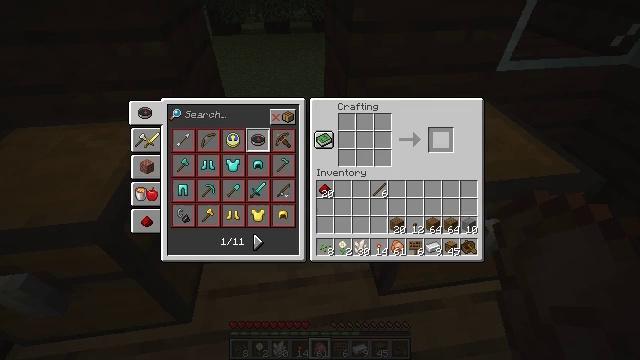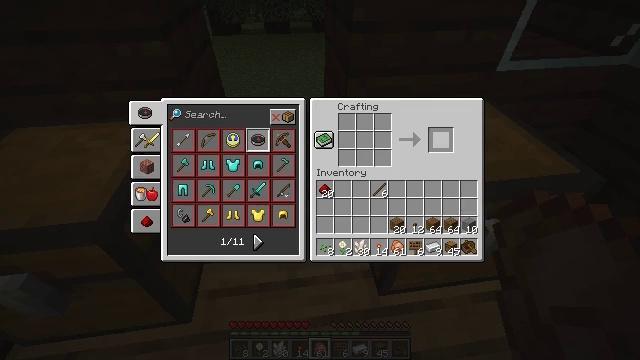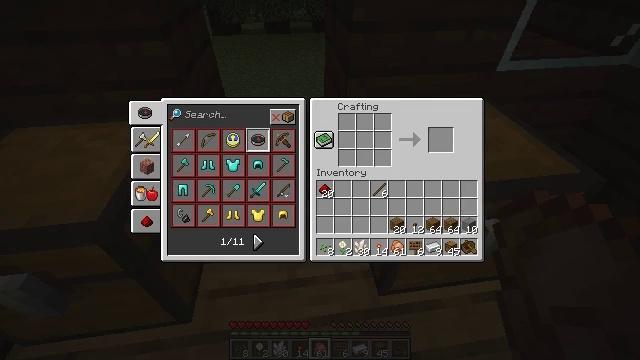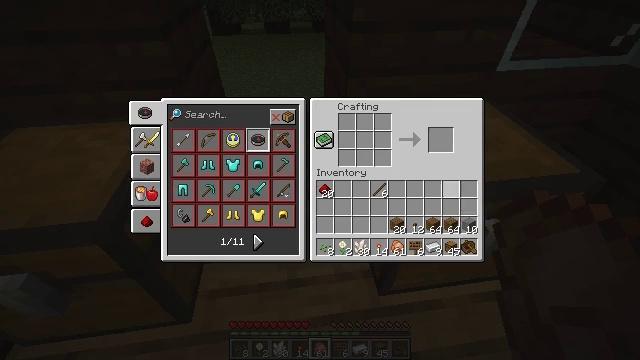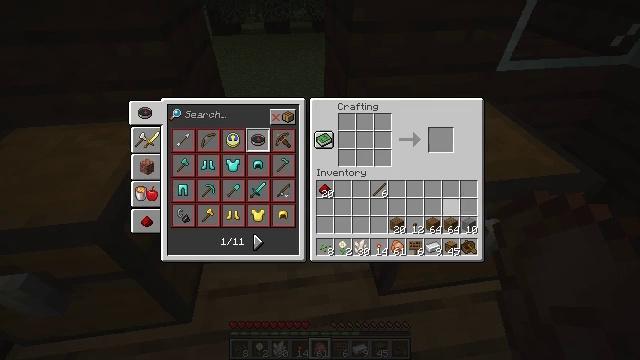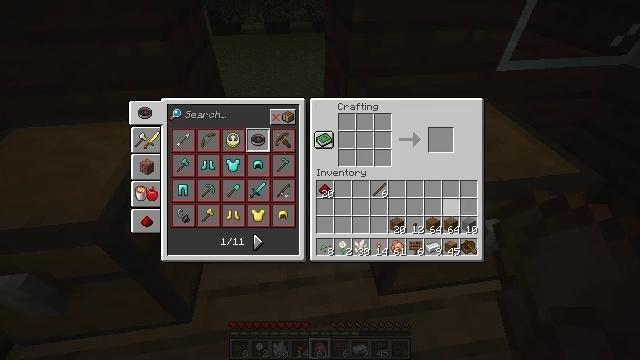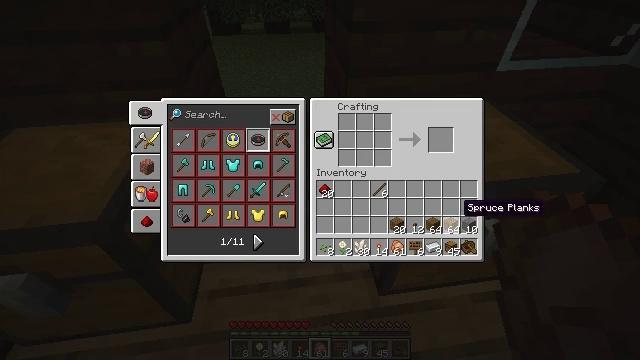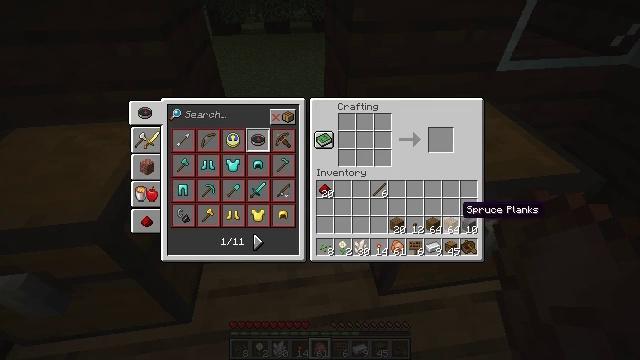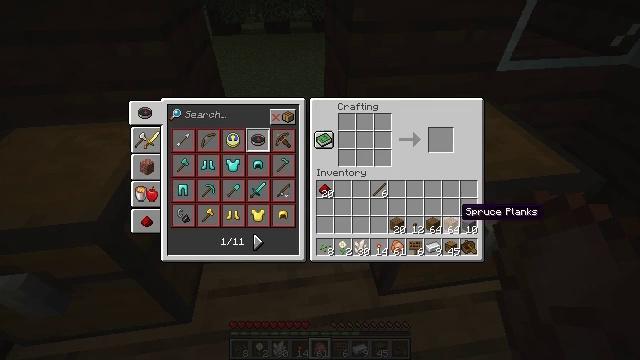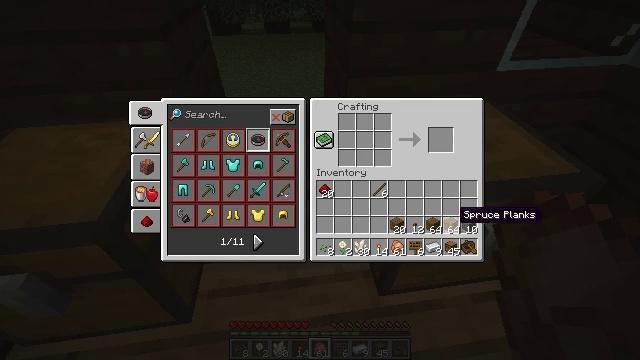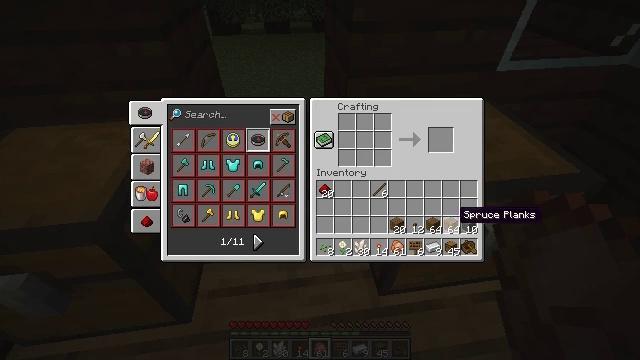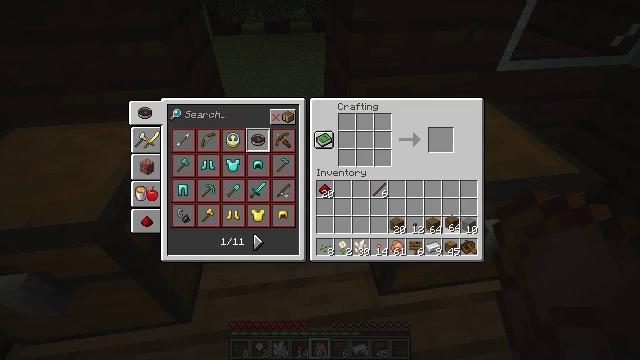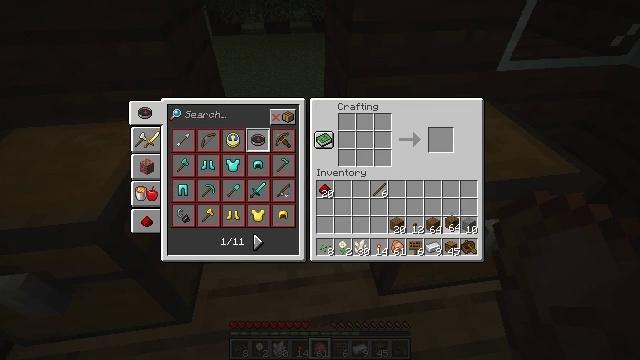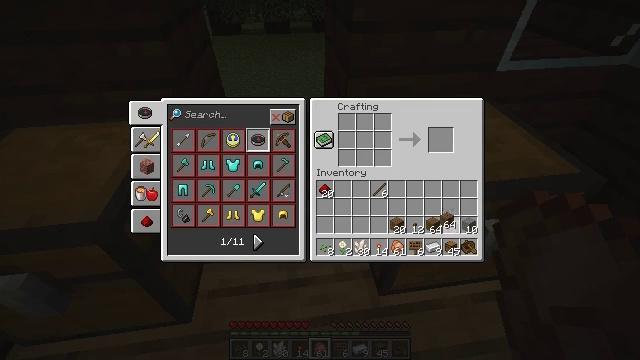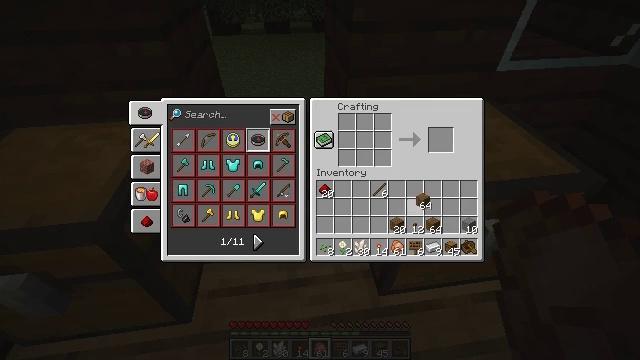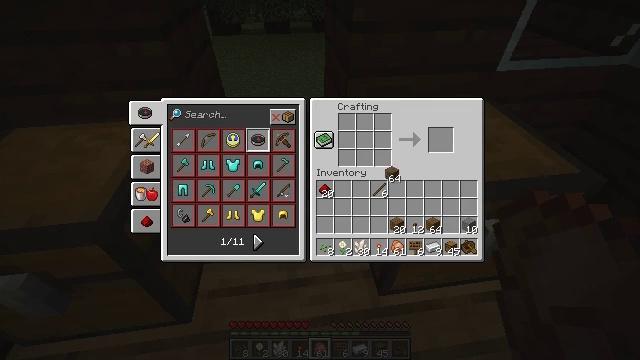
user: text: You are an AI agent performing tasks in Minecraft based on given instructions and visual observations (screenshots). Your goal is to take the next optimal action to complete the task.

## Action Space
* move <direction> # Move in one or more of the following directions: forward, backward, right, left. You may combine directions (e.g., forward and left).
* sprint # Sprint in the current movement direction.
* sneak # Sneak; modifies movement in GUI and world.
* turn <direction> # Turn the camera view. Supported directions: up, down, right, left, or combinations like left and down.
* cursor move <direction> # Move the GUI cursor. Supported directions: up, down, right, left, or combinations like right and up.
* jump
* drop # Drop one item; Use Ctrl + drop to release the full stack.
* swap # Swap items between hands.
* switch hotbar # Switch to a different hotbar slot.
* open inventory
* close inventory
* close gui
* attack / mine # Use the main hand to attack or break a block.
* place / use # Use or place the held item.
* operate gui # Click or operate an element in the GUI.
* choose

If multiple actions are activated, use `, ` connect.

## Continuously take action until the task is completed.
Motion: motion action
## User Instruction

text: Use planks on the crafting table to make a spruce sign.
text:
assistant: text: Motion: sneak, open gui
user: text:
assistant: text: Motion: sneak, cursor move down
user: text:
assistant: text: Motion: sneak, cursor move right and down
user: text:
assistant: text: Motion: cursor move down
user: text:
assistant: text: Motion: cursor move down
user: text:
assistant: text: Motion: no_op
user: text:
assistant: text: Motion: no_op
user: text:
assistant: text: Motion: no_op
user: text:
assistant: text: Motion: no_op
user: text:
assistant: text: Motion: no_op
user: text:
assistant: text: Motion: operate gui
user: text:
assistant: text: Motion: operate gui
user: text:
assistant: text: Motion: no_op
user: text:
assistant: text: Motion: cursor move left and up
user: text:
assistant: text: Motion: cursor move left and up
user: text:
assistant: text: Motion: cursor move left and up
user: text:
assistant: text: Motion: no_op
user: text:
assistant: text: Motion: cursor move up
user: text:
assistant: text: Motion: cursor move up
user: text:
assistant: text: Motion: no_op
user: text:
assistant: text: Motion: no_op
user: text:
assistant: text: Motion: no_op
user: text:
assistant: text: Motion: no_op
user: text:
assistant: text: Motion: no_op
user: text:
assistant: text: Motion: no_op
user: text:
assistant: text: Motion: no_op
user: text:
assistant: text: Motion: no_op
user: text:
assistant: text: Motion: no_op
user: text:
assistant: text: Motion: no_op
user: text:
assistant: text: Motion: no_op